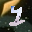
Label: 1